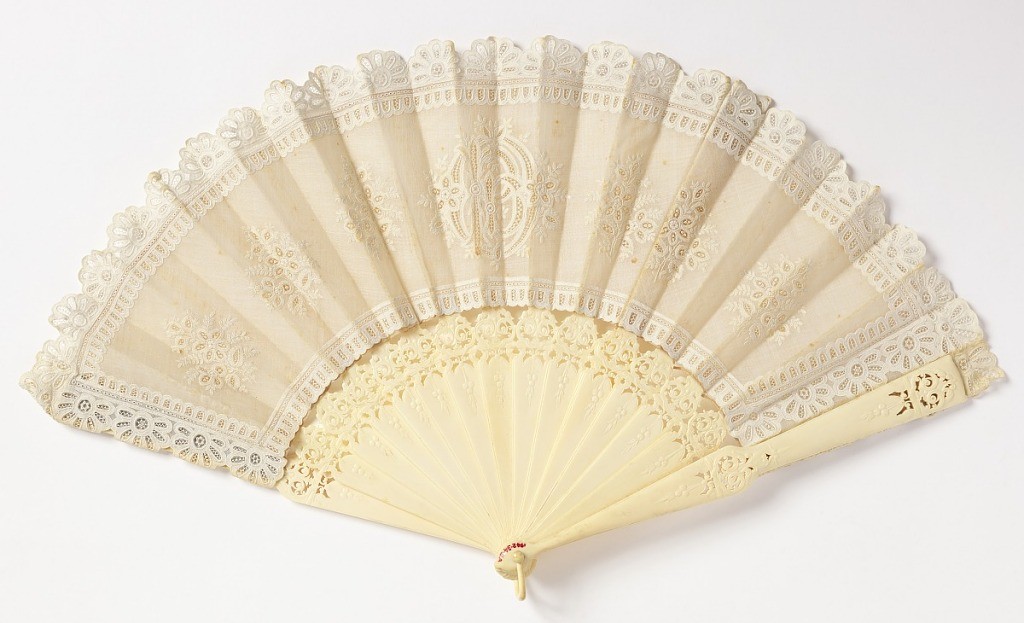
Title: Pleated fan and case
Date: ca. 1875
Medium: Linen leaf embroidered by machine and by hand, carved and pierced celluloid sticks, cardboard case lined with silk satin
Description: White linen leaf embroidered by machine and by hand. Design of floral palmettes and a monogram in center. Celluloid sticks and guards, carved and pierced with cartouches at the top. Cardboard case, covered and lined with silk satin